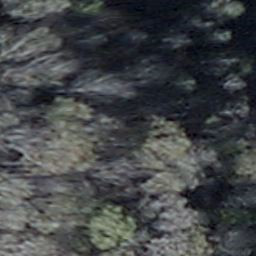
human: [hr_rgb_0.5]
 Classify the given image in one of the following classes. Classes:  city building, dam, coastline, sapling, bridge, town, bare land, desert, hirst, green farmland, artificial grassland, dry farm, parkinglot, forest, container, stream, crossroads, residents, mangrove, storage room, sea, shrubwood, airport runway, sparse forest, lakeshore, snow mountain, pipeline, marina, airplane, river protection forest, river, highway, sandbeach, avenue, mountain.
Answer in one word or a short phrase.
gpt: shrubwood